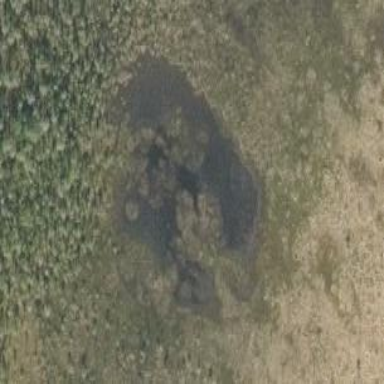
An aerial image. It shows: Marsh wetland.